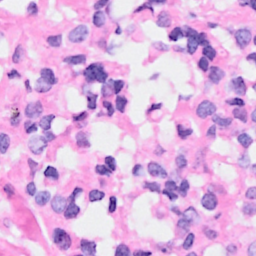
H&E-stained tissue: Breast